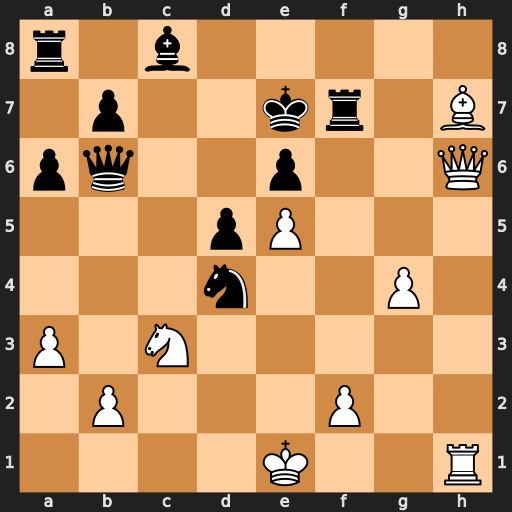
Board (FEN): r1b5/1p2kr1B/pq2p2Q/3pP3/3n2P1/P1N5/1P3P2/4K2R
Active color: w
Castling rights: K
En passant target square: -
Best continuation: Nxd5+ Kd7 Nxb6+